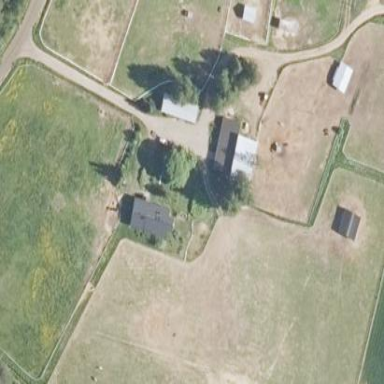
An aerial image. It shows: Farmyard area.